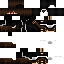
A male human skin with dark skin, wearing brown long hair dressed in a blue hoodie and black pants, featuring a closed mouth.